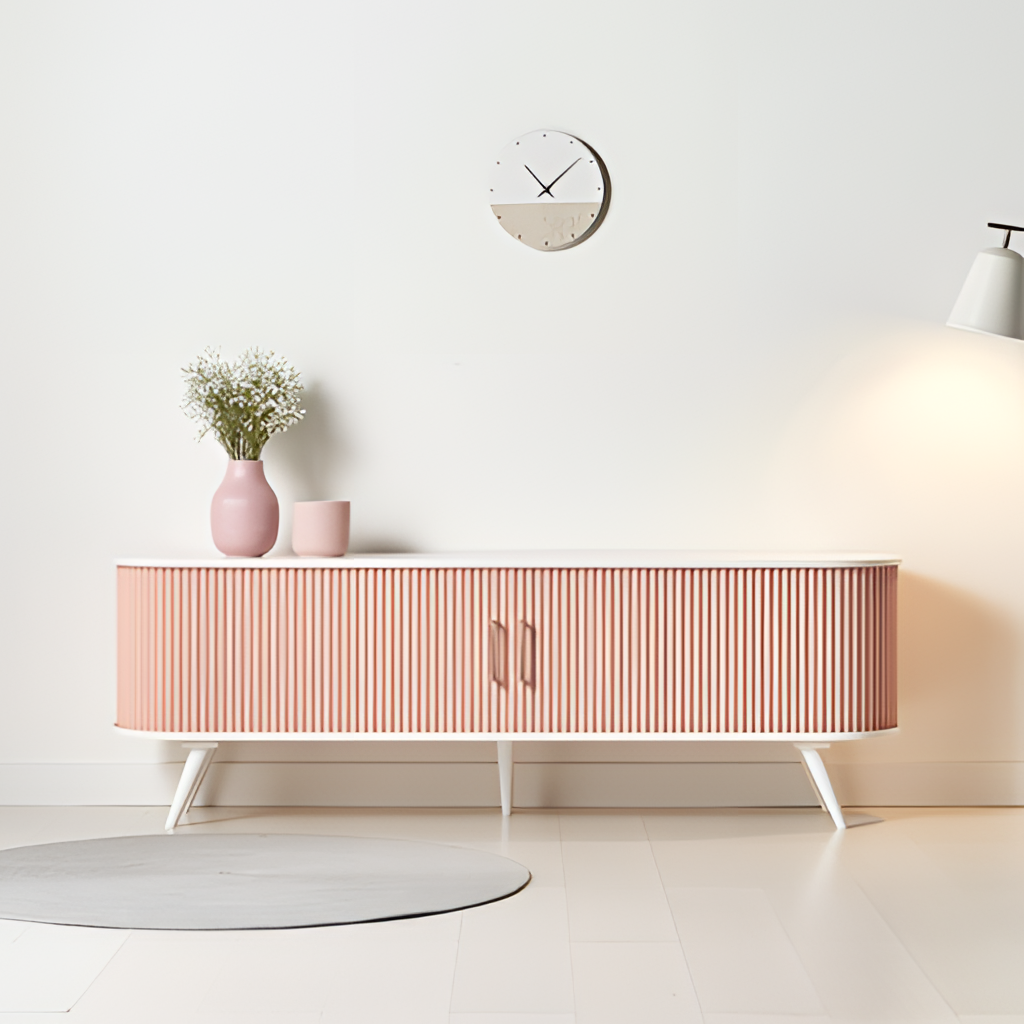
pink wood sideboard, living room, minimalist, wood flooring, with plank pattern, paint wallpaper, with solid pattern